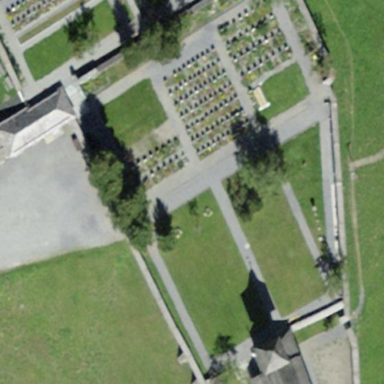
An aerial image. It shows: Cemetery surrounded by wall.